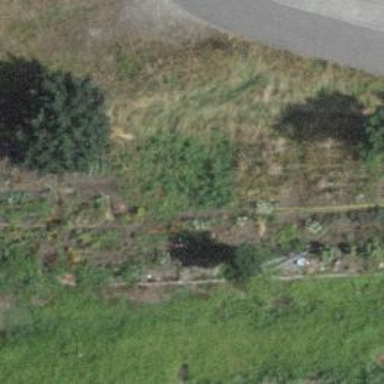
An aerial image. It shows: Allotments area.